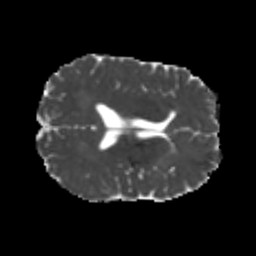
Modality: MD
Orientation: axial
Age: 22
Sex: male
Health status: healthy
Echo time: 0.074 s